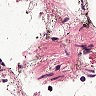
Metastatic tissue present: no